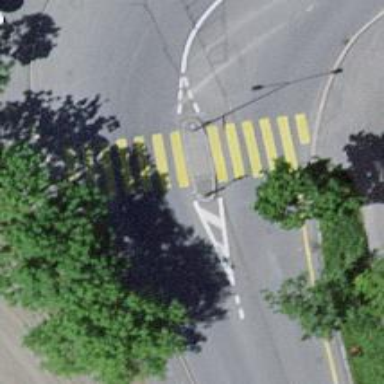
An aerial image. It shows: Uncontrolled crossing on the road.